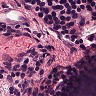
Metastatic tissue present: no